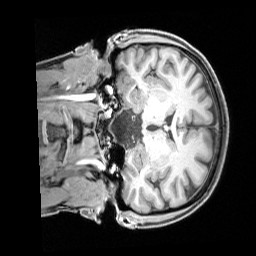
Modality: T1w
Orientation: coronal
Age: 28
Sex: female
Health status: healthy
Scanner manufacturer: siemens
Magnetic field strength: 3 T
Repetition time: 1.65 s
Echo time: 0.00182 s